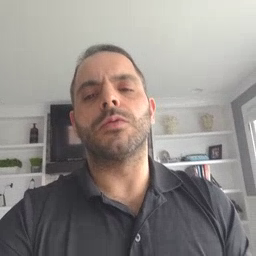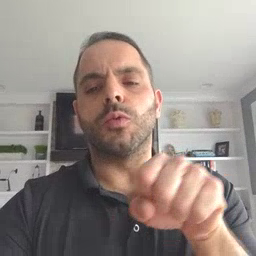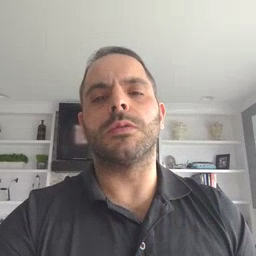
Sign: shoe